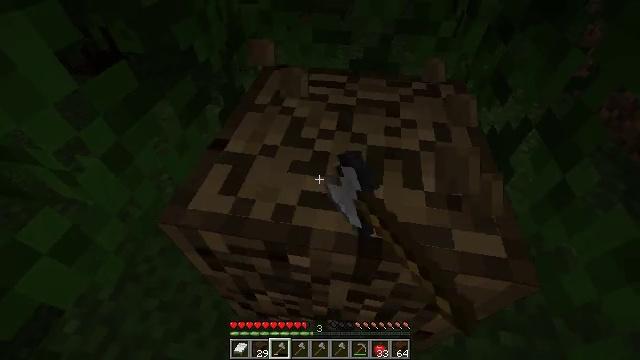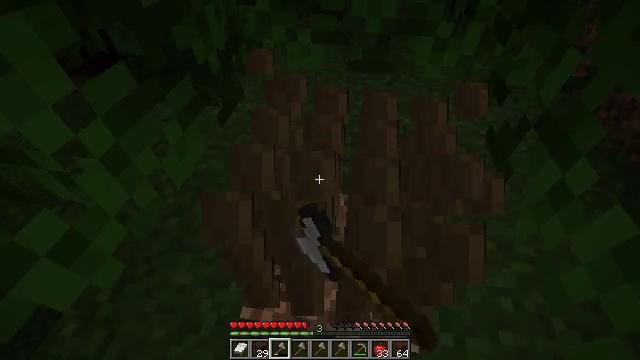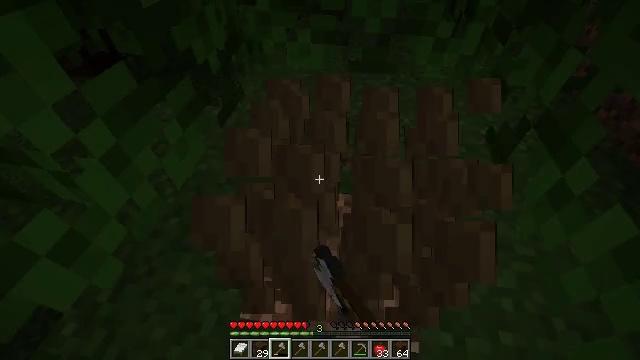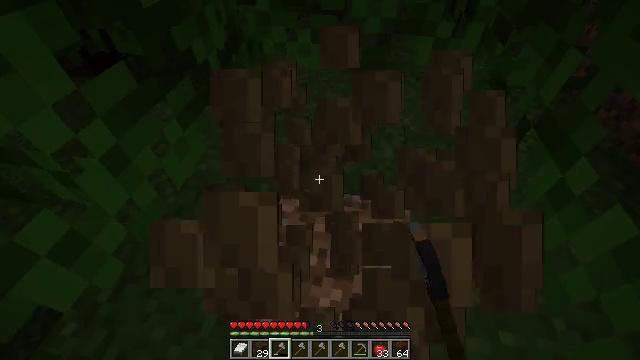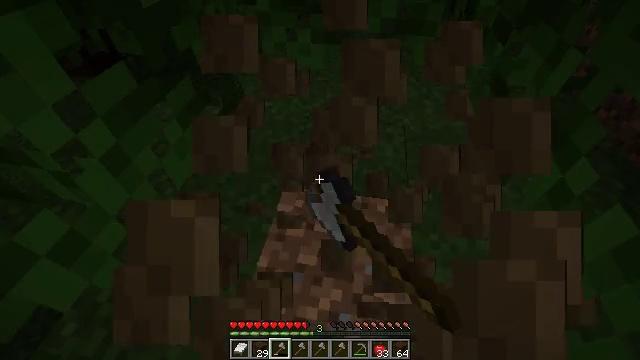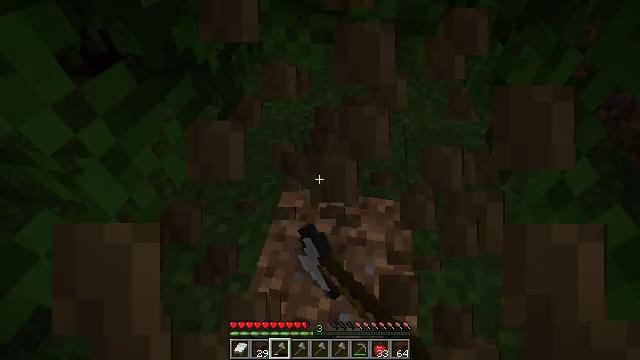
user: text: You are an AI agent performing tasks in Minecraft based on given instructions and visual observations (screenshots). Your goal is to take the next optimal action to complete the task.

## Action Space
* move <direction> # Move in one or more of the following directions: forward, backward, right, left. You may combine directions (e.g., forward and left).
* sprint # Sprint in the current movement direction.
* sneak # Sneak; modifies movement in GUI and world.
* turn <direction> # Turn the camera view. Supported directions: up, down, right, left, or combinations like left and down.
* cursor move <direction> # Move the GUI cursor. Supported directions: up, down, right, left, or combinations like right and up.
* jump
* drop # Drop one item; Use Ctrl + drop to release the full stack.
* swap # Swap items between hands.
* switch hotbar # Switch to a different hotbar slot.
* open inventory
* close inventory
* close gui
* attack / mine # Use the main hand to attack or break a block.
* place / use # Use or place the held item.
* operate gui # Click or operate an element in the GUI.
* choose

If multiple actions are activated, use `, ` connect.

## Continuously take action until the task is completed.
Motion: motion action
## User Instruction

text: Collect oak log for crafting.
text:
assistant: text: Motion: attack / mine
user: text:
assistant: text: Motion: attack / mine
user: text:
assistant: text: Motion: attack / mine
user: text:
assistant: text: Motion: attack / mine
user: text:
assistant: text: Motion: attack / mine
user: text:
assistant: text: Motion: attack / mine